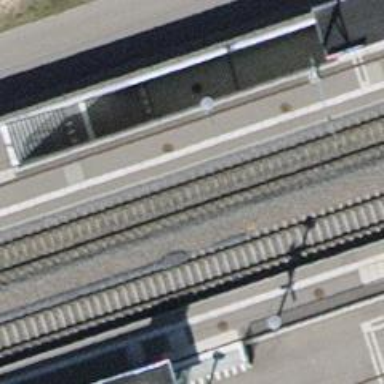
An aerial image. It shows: Public transport stop position along the railway.